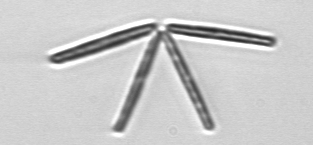
Label: Thalassionema